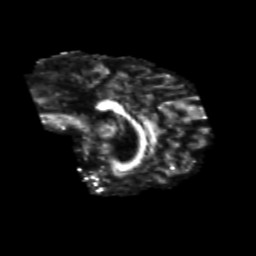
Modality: FA
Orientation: sagittal
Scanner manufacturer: siemens
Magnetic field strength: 3 T
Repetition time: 6.8 s
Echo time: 0.093 s